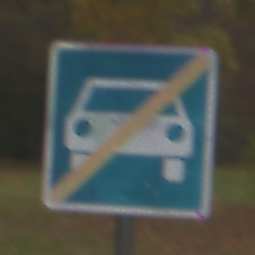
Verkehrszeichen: EndeKraftfahrstrasse
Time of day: Midday
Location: Outdoor (Nature)
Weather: Overcast
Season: Autumn
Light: Natural